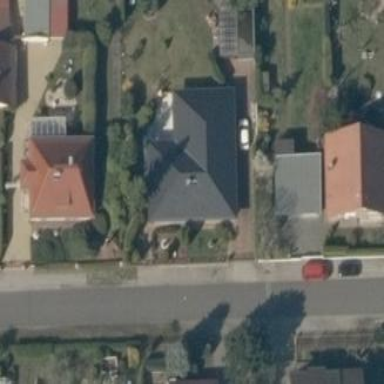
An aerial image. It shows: Residential building.